九年级 · 立体几何学
(本小题 8.0 分)

如图所示是一个几何体的表面展开图.

(1)该几何体的名称是 \$ \qquad \$ ，其底面半径为 \$ \qquad \$ .

(2)根据图中所给信息, 求该几何体的侧面积和体积. (结果保留 $\pi$ )

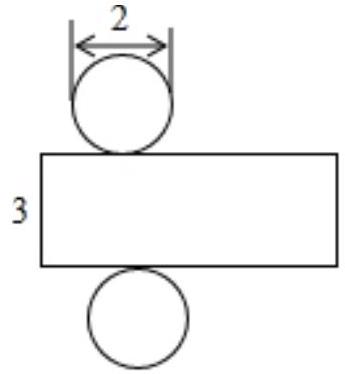
答案: 圆柱 1

【解析】解: (1)该几何体的名称是圆柱, 其底面半径为1,故答案为: 圆柱; 1 ;

(2)该几何体的侧面积为: $2 \pi \times 1 \times 3=6 \pi$;

该几何体的体积 $=\pi \times 1^{2} \times 3=3 \pi$.

(1)依据展开图中有长方形和两个全等的圆，即可得出结论;

(2)依据圆柱的侧面积和体积计算公式，即可得到该几何体的侧面积和体积.

本题主要考查了几何体的展开图, 从实物出发, 结合具体的问题, 辨析几何体的展开图, 通过结合立体图形与平面图形的转化，建立空间观念，是解决此类问题的关键.